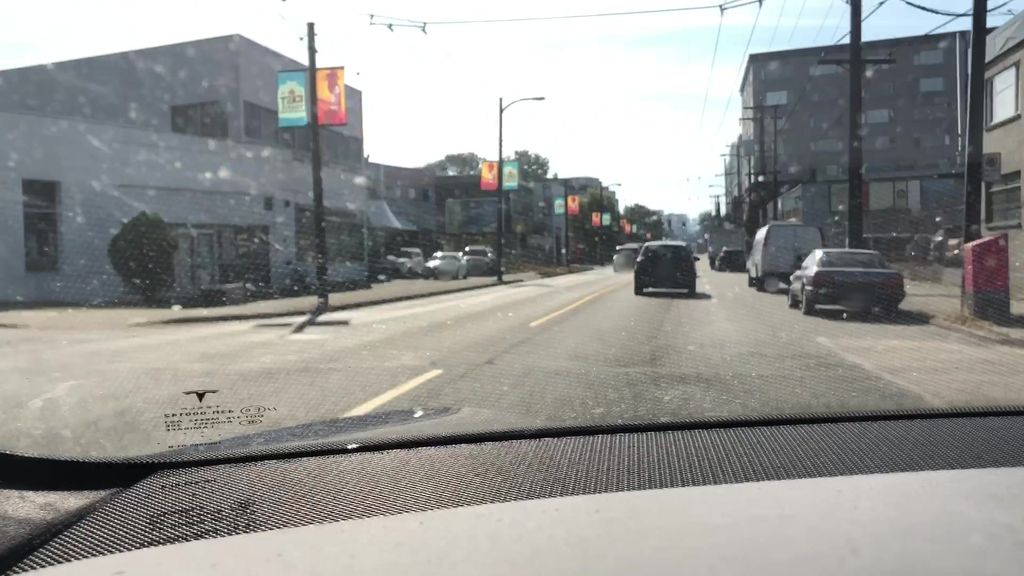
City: vancouver